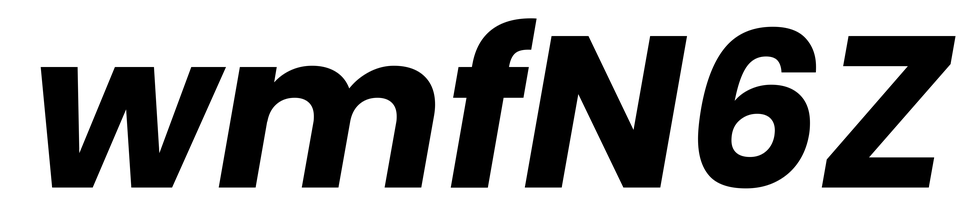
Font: Poppins-BoldItalic